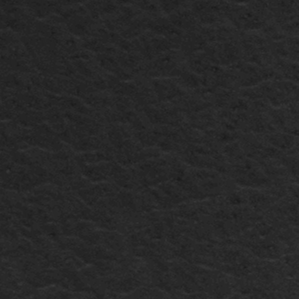
Label: frost